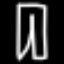
Label: pants